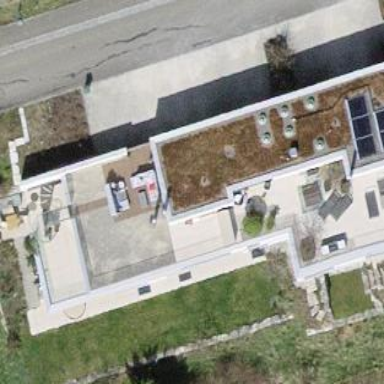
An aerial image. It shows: Terrace building.